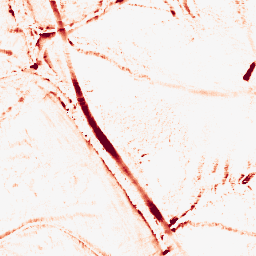
Category: morphological
Decomposition family: morphological_ellipse
Decomposition parameters: operation: opening
width: 10
height: 10
Upsampling method: edge_directed
Upsampling parameters: scale: 2
Upsampling scale: 2